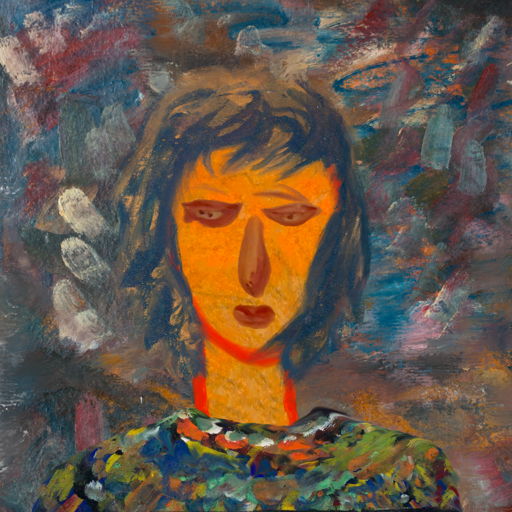
Background: Boggyland, Head And Neck Front: Sisters, Face Front: Pious_Lady, Bust: An_Impression, Hair Front: InTheSun, Head Accessory: Blank, Second Necklace: Blank, Necklace: Blank, Baby: Blank